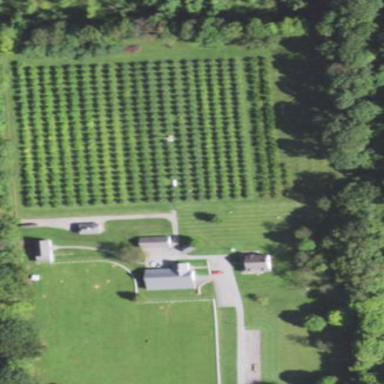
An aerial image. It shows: Orchard.